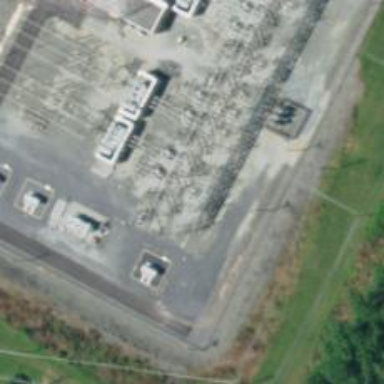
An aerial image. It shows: Switch for power supply.